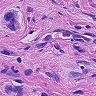
Metastatic tissue present: yes